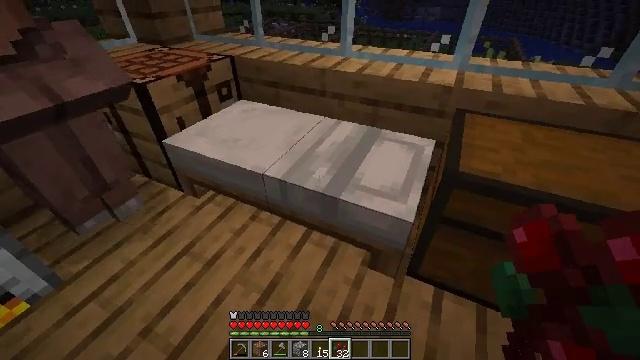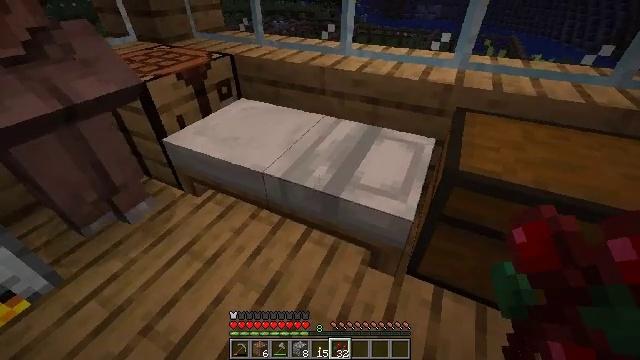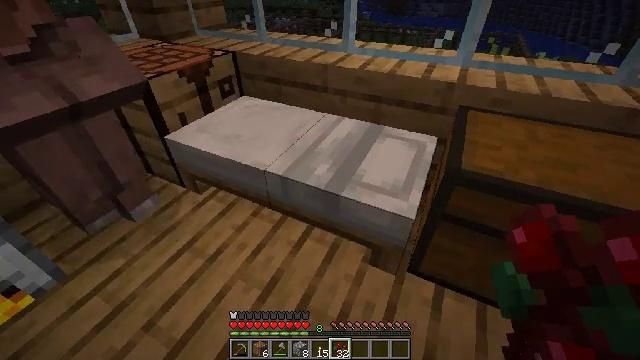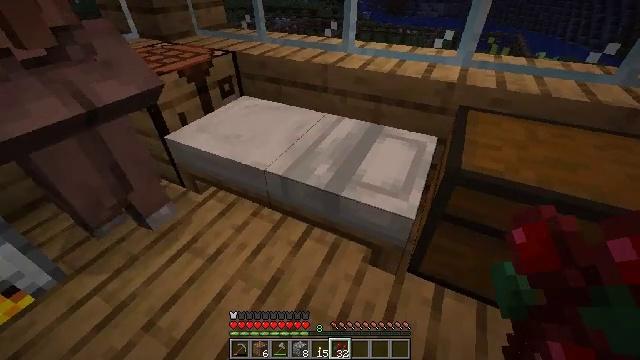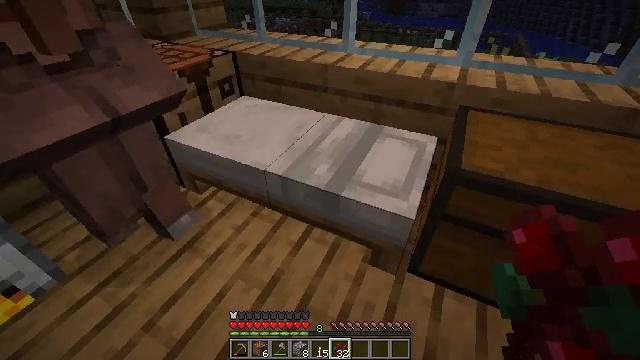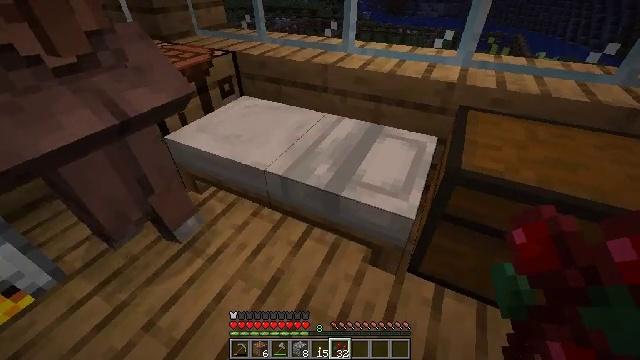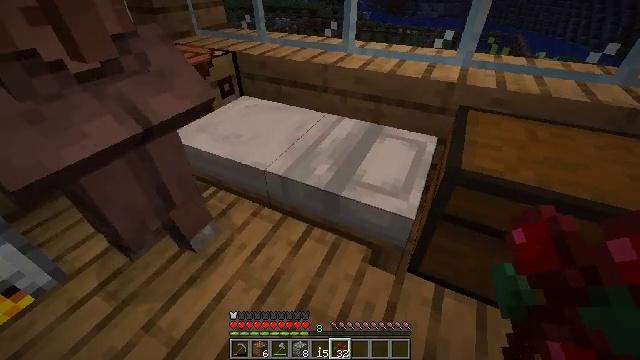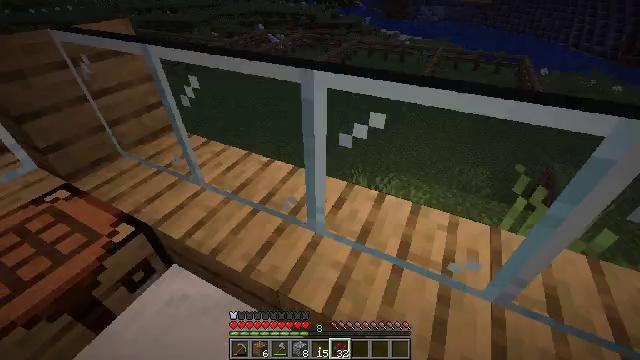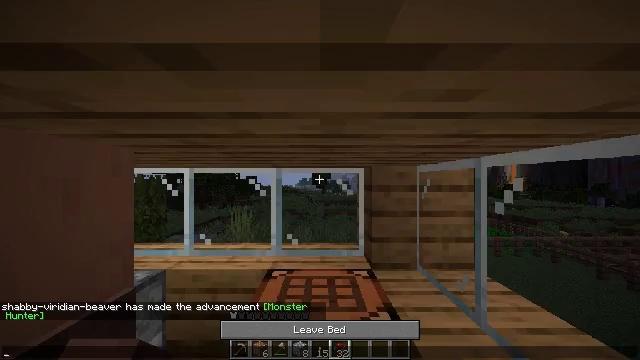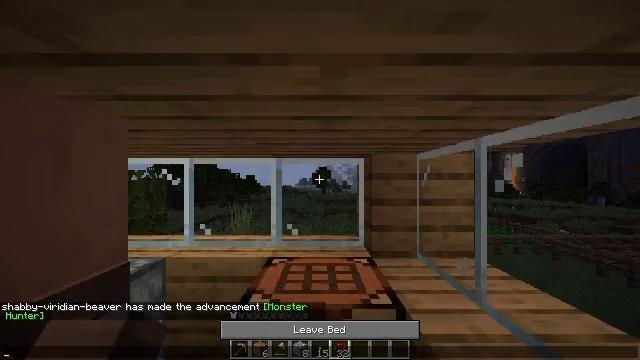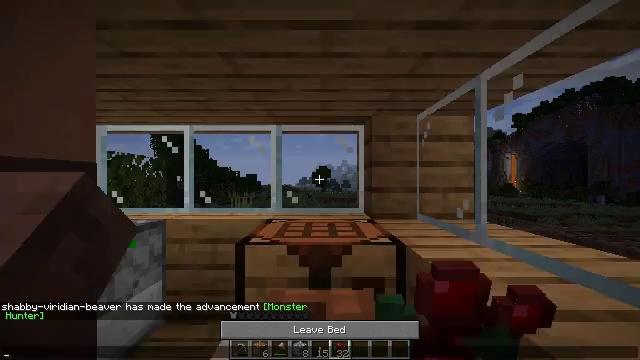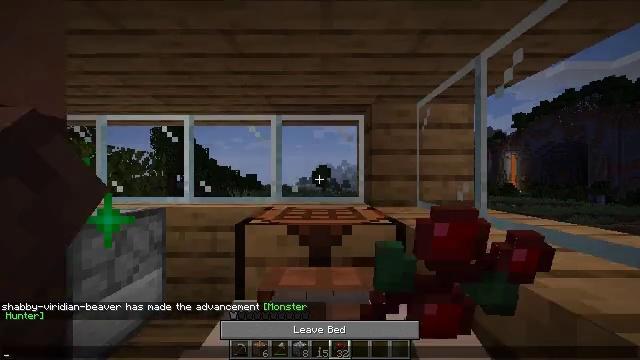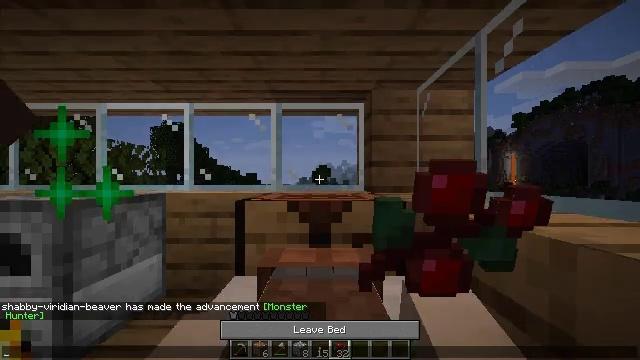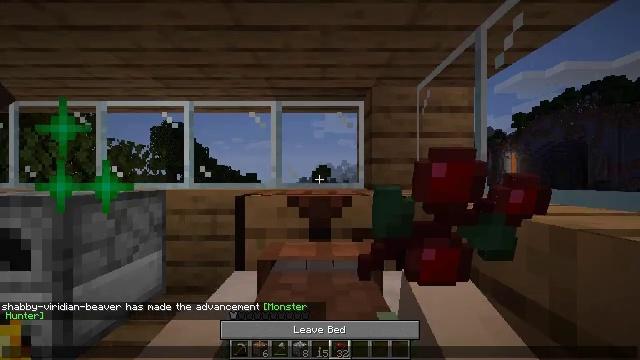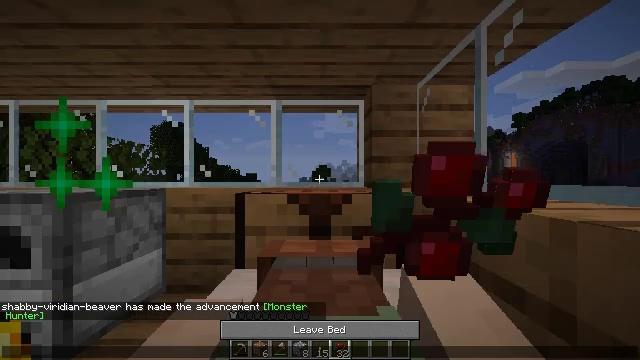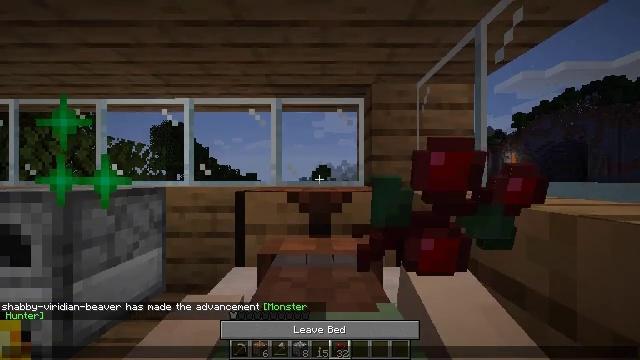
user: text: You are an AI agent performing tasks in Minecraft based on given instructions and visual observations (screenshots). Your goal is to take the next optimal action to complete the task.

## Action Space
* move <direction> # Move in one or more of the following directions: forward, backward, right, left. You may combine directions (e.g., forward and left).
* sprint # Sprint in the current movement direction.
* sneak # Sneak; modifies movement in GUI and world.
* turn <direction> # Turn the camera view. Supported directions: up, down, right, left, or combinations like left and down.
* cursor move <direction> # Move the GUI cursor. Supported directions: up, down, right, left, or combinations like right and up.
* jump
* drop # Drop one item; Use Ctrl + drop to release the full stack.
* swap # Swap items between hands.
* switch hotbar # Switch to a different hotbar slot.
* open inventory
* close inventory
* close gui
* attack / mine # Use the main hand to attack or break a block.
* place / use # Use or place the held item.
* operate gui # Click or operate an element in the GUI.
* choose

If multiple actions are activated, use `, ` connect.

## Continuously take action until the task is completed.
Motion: motion action
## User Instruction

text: Open your inventory and craft the shield with iron and wood planks.
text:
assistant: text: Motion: no_op
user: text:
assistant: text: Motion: use / place
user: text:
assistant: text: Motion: use / place
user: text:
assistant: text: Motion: use / place
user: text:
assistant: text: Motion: no_op
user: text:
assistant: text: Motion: no_op
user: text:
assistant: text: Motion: no_op
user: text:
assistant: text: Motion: no_op
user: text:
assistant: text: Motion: no_op
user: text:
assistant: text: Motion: no_op
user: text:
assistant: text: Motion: no_op
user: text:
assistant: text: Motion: no_op
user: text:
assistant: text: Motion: no_op
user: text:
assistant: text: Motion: cursor move right and up
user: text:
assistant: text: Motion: no_op
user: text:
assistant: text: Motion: no_op
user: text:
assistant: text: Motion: no_op
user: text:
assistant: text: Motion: no_op
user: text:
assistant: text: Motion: no_op
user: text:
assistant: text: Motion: no_op
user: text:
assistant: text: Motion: no_op
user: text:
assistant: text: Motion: no_op
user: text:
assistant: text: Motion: cursor move left
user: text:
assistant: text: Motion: cursor move left
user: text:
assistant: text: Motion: no_op
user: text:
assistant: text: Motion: no_op
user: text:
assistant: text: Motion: no_op
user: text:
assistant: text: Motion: no_op
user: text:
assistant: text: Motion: no_op
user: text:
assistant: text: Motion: no_op